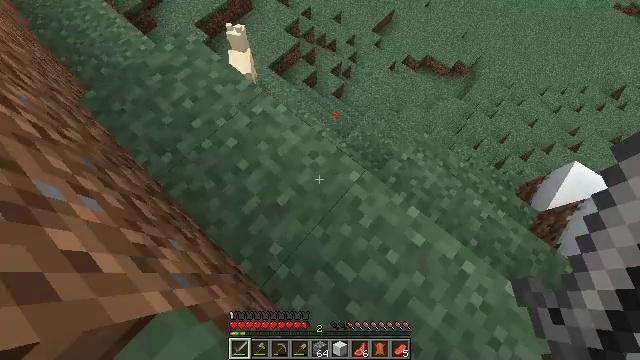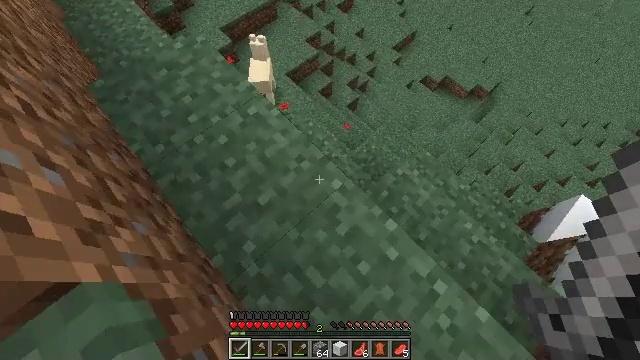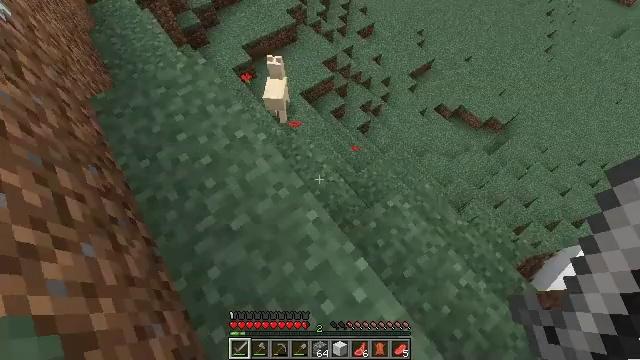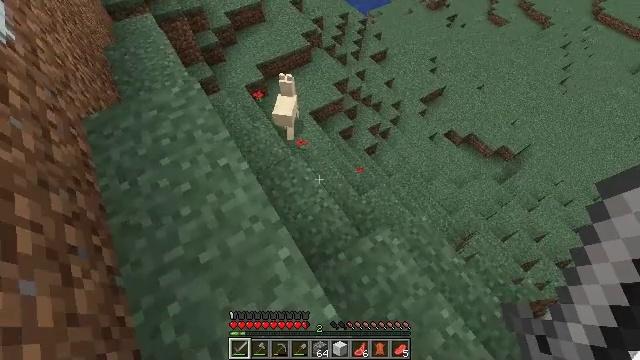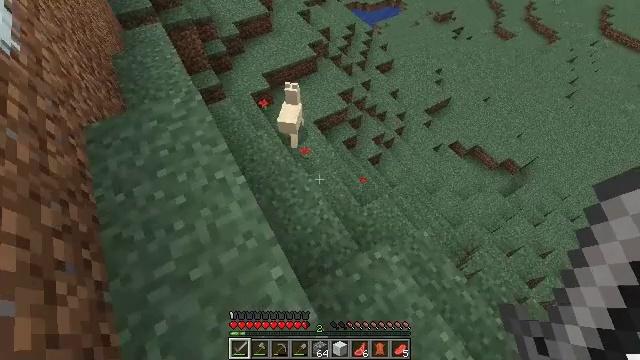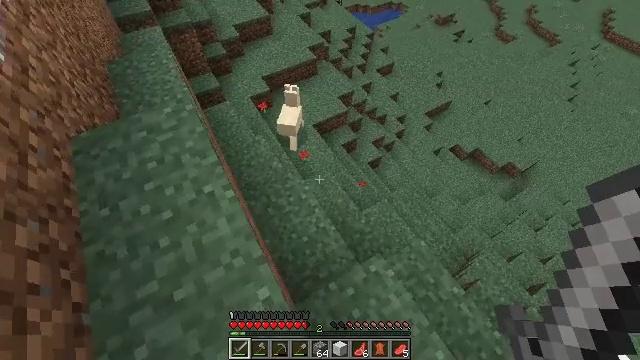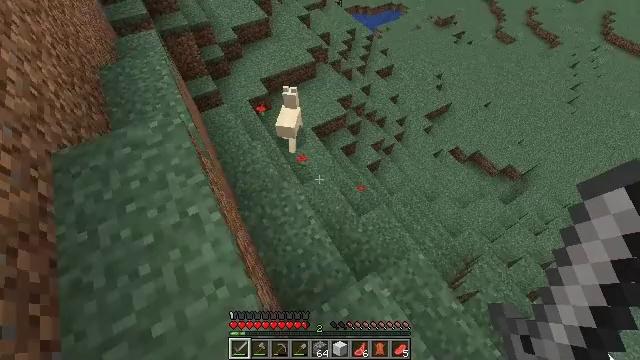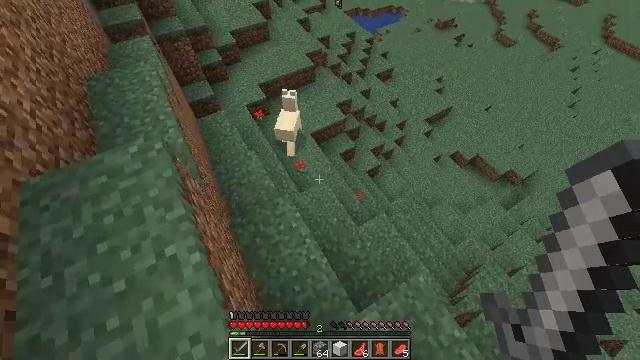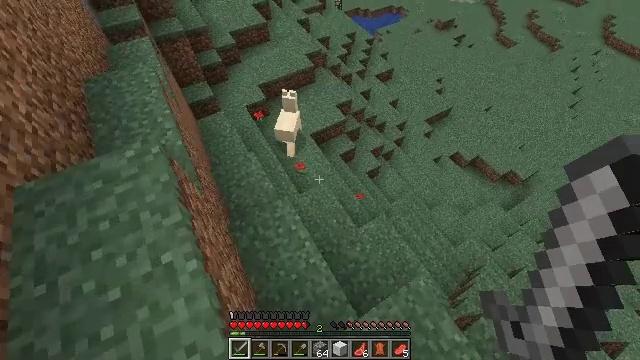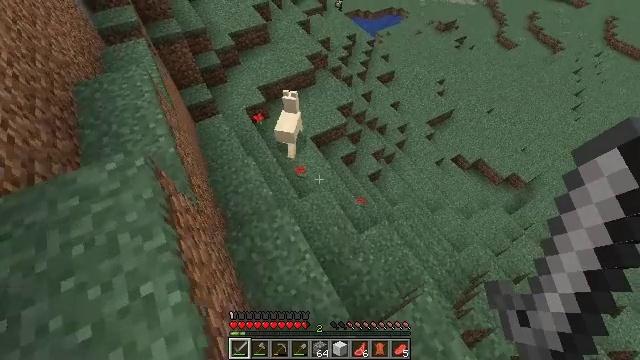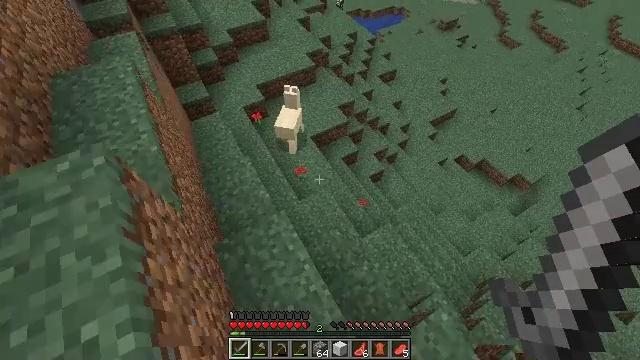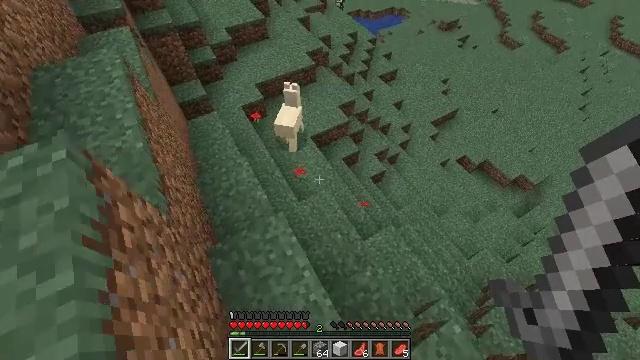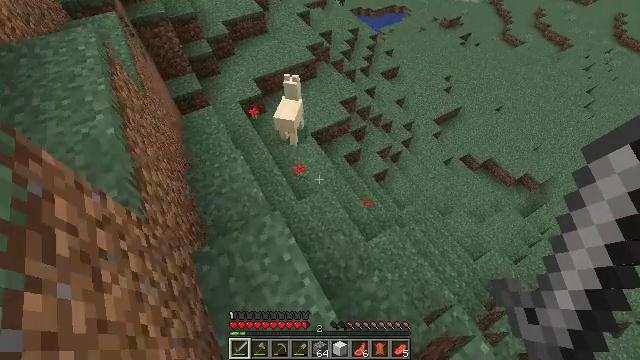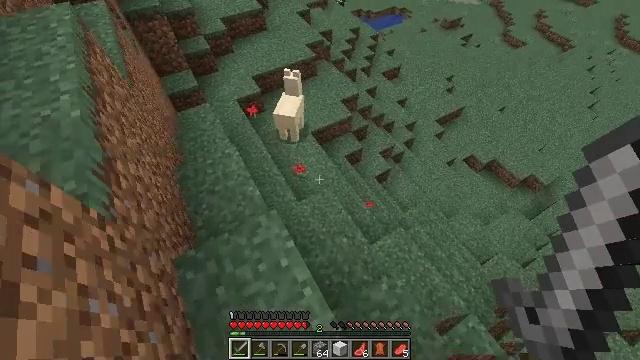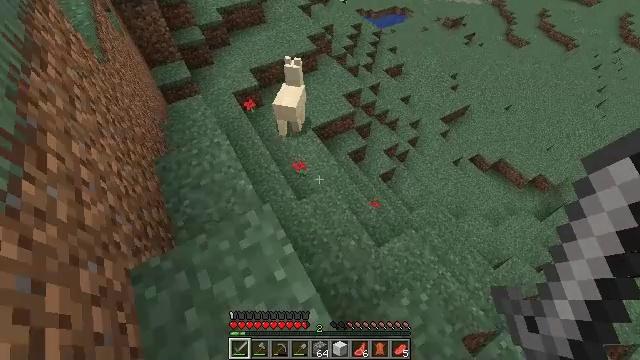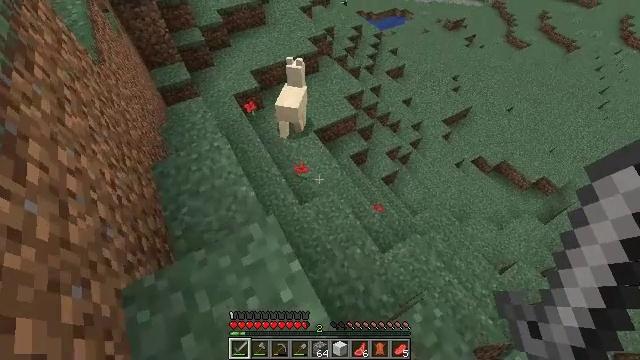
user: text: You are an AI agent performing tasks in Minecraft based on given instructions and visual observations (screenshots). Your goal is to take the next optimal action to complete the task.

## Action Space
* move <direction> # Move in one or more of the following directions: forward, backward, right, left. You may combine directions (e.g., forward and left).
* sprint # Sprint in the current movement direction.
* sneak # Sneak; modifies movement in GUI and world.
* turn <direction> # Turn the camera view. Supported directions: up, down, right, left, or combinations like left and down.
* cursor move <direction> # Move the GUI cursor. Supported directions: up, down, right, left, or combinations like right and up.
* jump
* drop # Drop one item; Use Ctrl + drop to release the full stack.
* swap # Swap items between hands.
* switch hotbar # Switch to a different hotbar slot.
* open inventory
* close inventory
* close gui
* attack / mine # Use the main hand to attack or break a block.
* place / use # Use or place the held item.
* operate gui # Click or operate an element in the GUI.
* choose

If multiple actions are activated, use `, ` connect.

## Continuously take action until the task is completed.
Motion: motion action
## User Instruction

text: Kill the llama.
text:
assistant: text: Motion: move forward and move right, turn left and up
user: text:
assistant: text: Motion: move forward and move right, turn left and up
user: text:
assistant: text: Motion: move forward and move right, turn left and up
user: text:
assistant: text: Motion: move forward, turn left and up
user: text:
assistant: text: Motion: move forward
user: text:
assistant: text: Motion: move forward
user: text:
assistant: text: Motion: move forward
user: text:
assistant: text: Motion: move forward
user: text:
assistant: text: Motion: move forward
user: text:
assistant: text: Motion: move forward
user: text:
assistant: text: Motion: move forward and move left
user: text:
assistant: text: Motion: move forward and move left
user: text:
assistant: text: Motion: move forward and move left
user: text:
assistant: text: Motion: move forward and move left
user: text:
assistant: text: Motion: move forward and move left
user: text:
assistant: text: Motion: move forward and move left, turn up
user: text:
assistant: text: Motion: move forward and move left, turn up
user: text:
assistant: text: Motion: move forward and move left, turn up
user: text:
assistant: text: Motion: move forward and move left, turn up
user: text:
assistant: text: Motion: move forward and move left, turn up
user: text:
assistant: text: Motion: move forward and move left
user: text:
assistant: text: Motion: move forward and move left
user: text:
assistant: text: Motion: move forward
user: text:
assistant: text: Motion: move forward
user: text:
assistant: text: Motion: move forward
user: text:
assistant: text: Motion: move forward, turn up
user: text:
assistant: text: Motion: move forward, sprint, turn up
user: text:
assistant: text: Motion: move forward, sprint, turn up
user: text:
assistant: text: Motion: move forward, sprint, turn up
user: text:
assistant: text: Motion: move forward, sprint